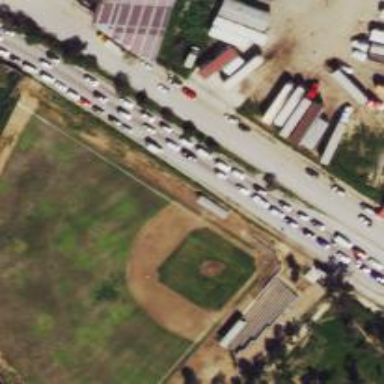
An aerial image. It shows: Baseball pitch for leisure and sports activities.